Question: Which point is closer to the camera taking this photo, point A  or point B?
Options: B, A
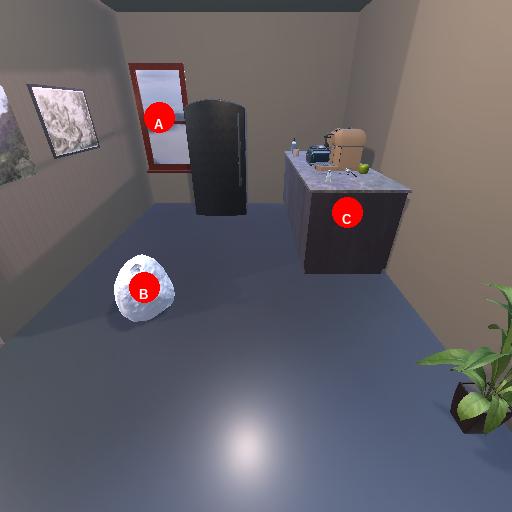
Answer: B